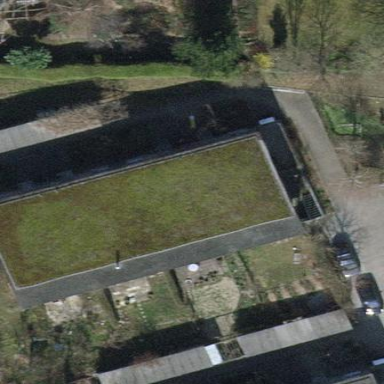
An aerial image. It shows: Terrace building.